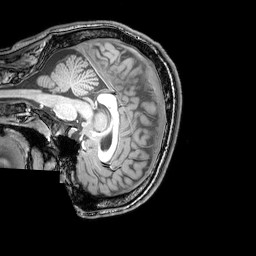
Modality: T1w
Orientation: sagittal
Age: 24
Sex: male
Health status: healthy
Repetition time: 0.081 s
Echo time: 0.037 s